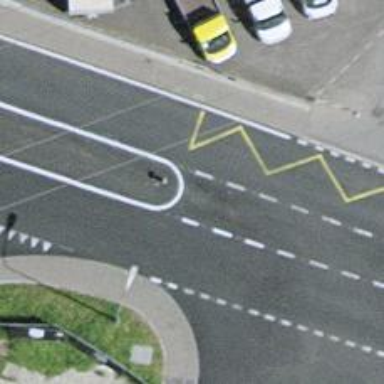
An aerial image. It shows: Bus stop equipped with public transport stop position.